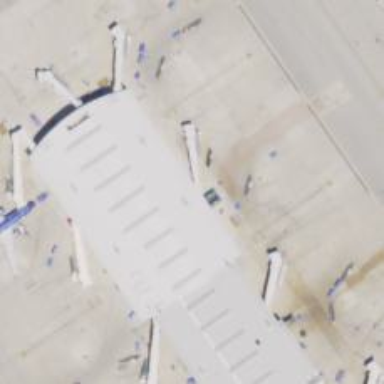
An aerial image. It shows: Airport gate.